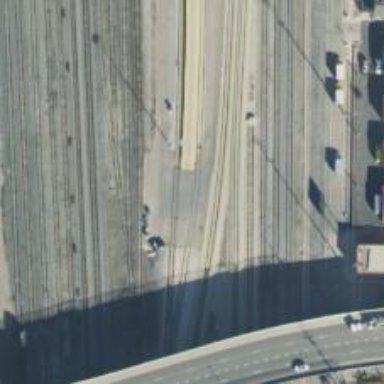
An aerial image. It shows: Level crossing along the railway.